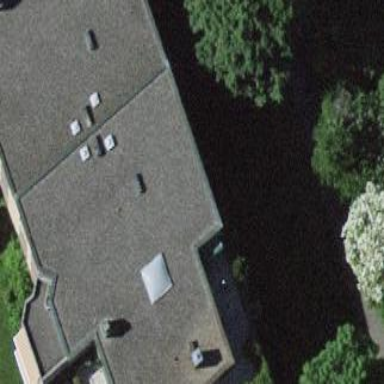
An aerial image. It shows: Residential building with flat roof.